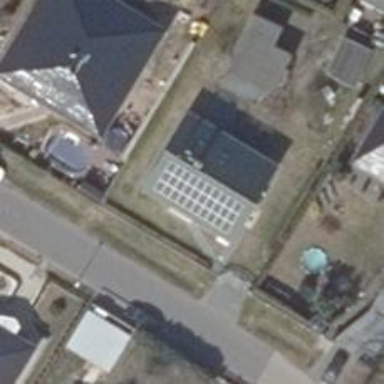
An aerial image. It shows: Solar photovoltaic panel generator.